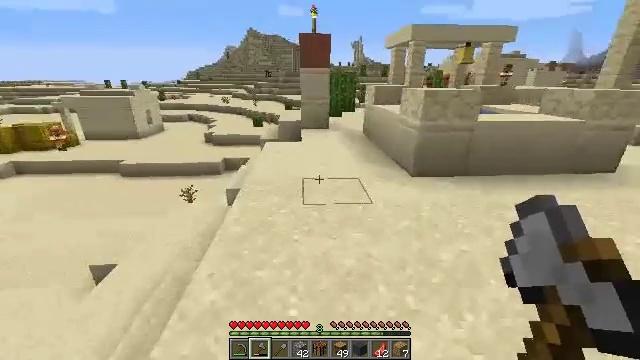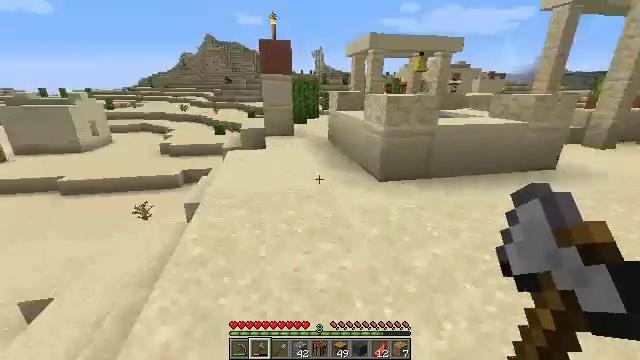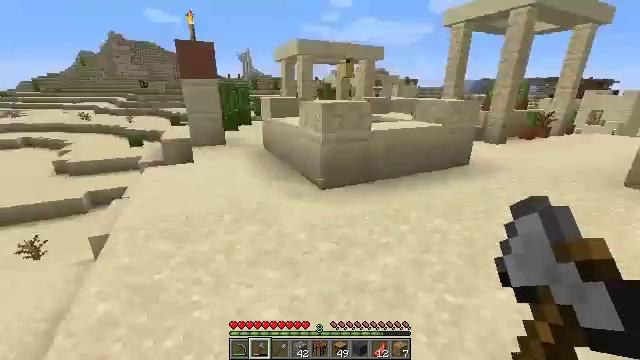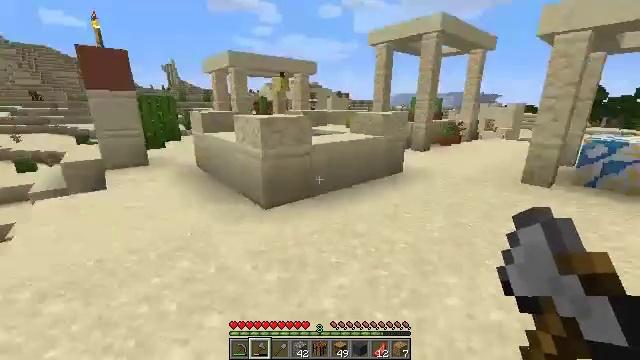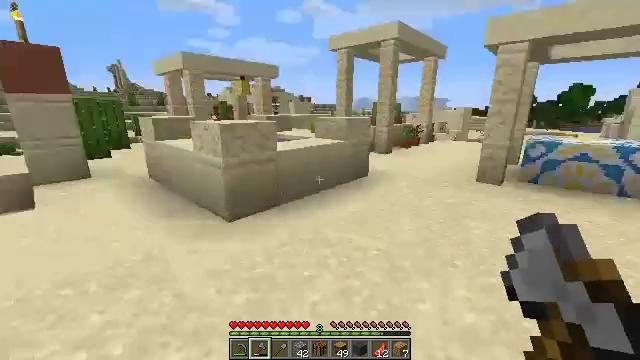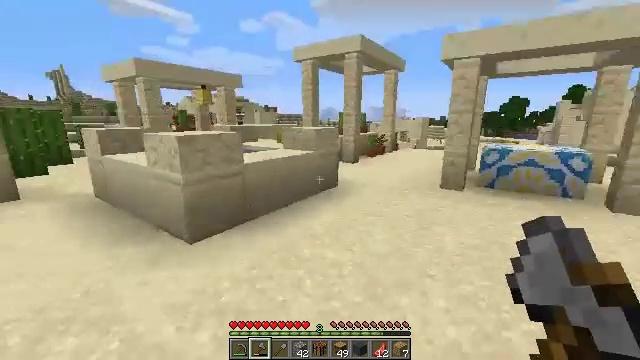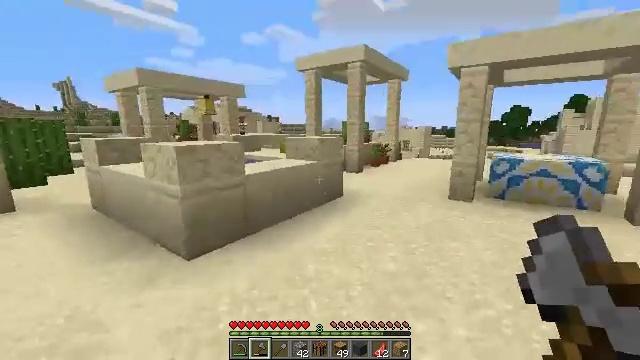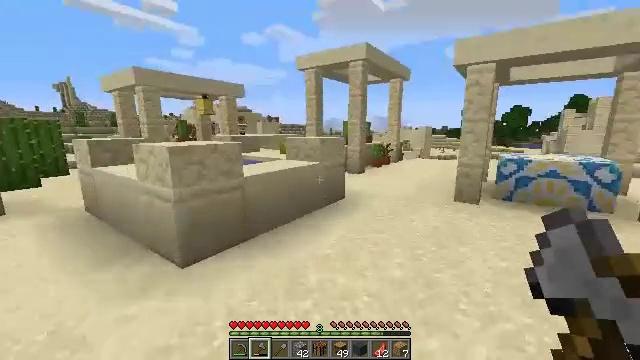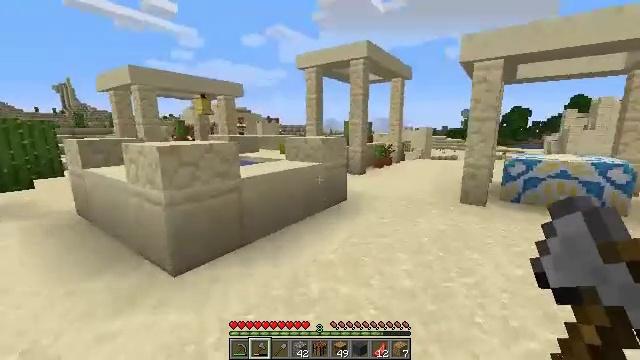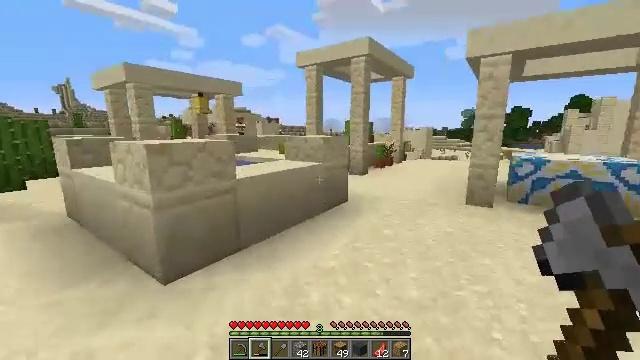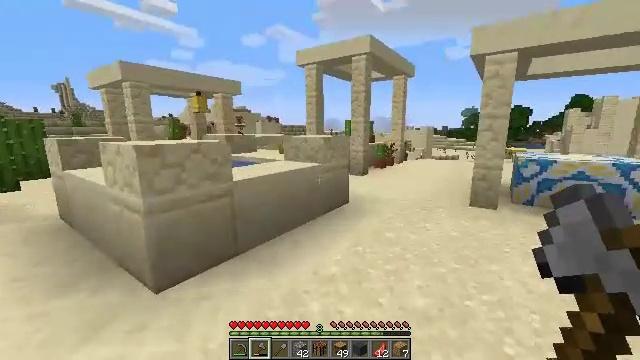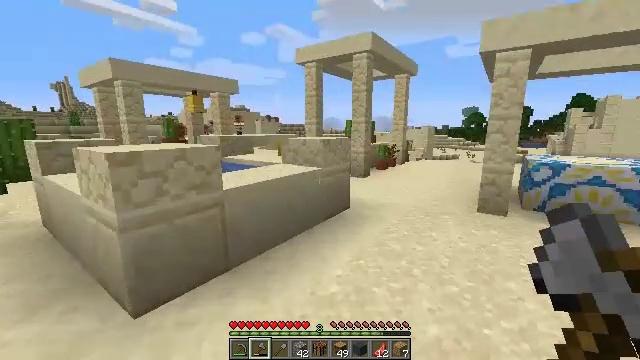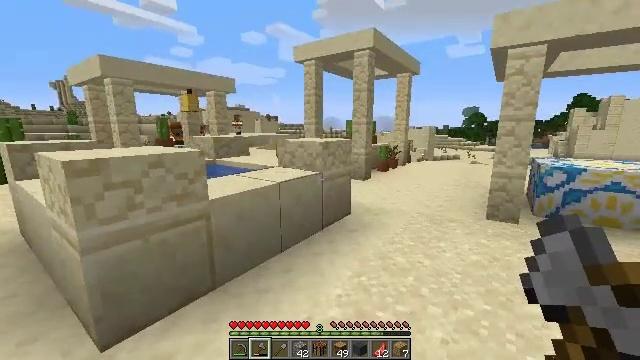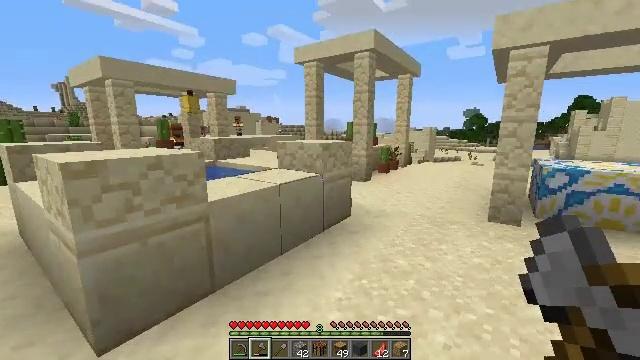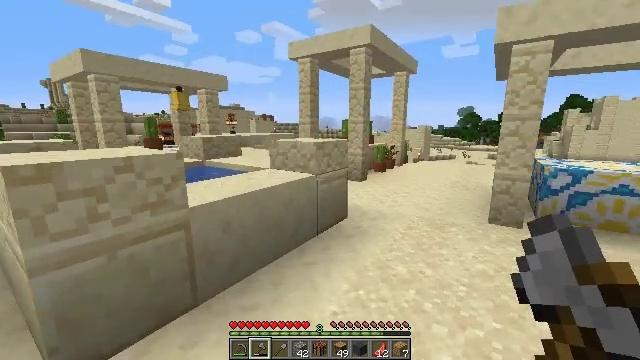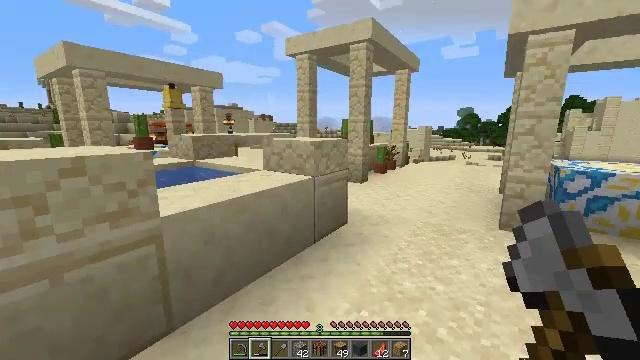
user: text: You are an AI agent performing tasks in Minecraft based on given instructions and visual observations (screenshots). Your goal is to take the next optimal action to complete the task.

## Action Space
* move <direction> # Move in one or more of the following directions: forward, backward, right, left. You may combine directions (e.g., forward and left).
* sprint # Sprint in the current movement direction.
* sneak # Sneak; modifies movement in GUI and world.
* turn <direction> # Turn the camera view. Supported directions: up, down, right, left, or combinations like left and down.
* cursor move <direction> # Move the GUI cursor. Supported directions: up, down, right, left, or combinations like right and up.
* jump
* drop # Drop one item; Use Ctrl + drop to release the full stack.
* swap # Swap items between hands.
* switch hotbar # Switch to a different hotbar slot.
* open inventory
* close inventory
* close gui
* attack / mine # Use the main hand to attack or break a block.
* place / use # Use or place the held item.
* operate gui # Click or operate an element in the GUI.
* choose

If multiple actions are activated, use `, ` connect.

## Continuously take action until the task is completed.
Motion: motion action
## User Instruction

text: Hunt animals.
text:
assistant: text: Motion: move forward, turn right and up
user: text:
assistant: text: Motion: move forward, turn right and up
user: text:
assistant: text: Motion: move forward, turn right and up
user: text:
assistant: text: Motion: move forward, turn right
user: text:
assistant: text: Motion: move forward, turn right and up
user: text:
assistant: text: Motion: move forward, turn up
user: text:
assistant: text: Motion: move forward
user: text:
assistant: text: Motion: move forward
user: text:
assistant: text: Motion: move forward
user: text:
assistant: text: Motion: move forward
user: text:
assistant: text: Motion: move forward
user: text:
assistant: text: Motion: move forward
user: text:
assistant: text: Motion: move forward
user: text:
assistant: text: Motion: move forward, turn right
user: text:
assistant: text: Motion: move forward
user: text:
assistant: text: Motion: move forward
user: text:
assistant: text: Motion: move forward
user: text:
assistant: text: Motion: move forward
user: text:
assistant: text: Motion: move forward
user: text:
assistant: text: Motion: move forward
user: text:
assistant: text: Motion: move forward
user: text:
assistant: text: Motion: move forward
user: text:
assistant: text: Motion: move forward
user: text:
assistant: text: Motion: move forward
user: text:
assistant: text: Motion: move forward
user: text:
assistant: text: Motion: move forward
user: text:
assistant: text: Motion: move forward
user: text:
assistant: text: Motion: move forward
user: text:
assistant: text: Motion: move forward
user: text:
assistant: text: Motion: move forward